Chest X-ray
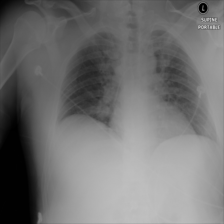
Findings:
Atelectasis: negative
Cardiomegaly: negative
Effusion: negative
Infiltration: negative
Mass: negative
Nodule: negative
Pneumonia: negative
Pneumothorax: negative
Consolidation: negative
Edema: negative
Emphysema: negative
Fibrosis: negative
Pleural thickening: negative
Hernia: negative